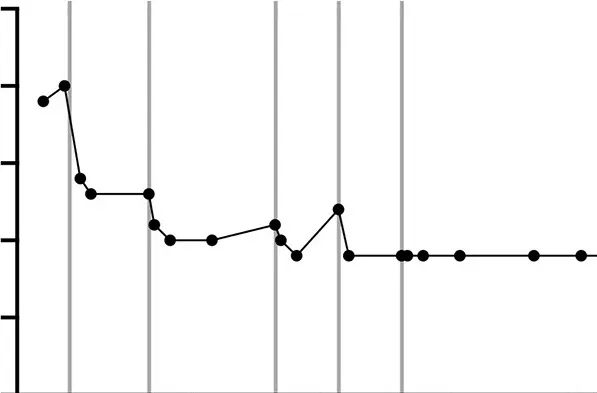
Heart rate in beats per minute 2 h prior to, during, and after treatment with morphine via a C1-C2 epidural catheter in a horse. The vertical lines indicate the timing and dose of morphine administration. Each data point represents a heart rate. Time zero is the time of C1-C2 catheter placement and first morphine dose.
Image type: chart (chart)